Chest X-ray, AP view. Patient: 58 years old, sex M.
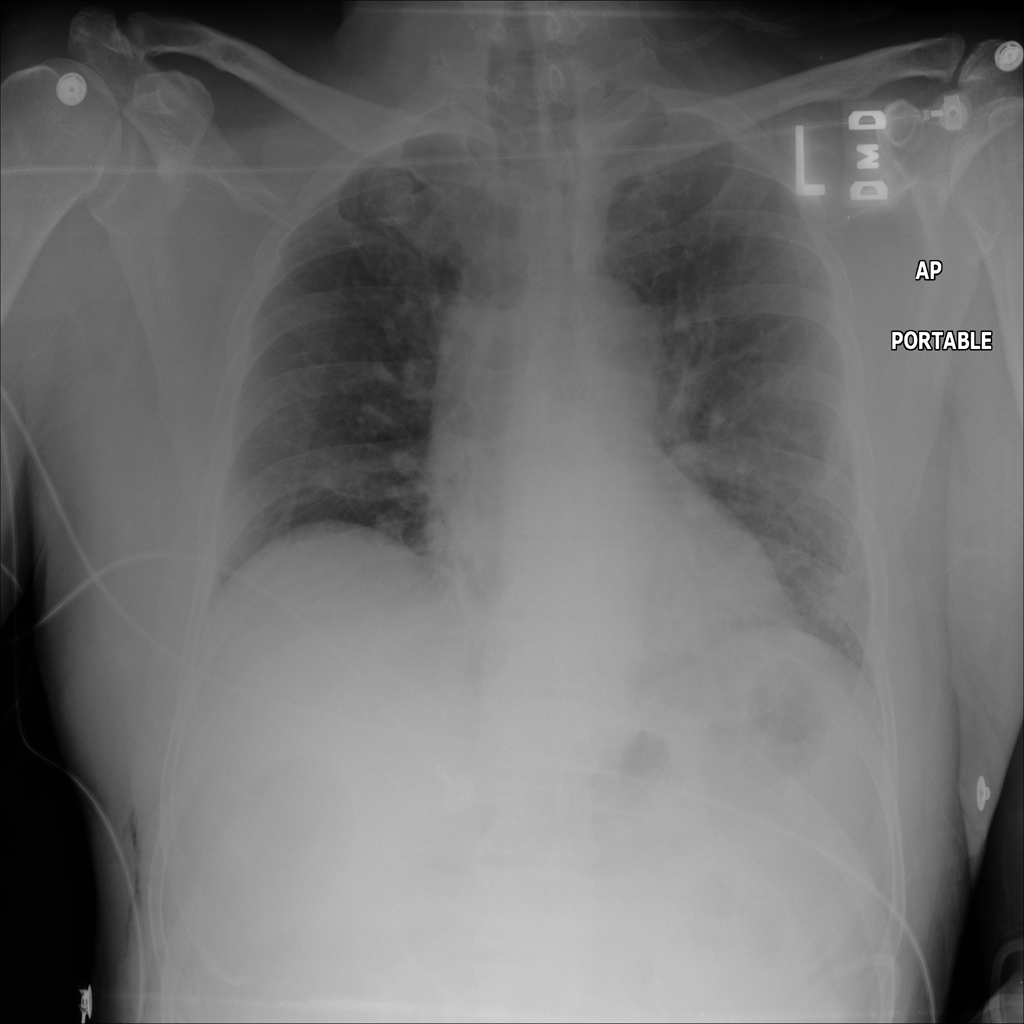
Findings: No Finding